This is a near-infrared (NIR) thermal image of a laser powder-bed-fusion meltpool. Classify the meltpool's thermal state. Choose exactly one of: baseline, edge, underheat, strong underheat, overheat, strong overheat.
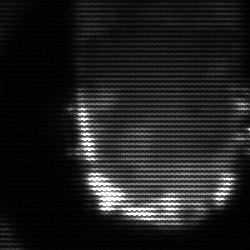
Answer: baseline